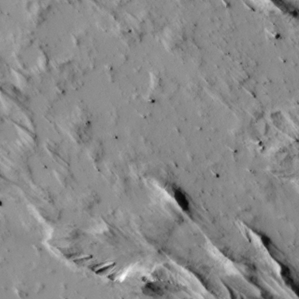
Label: non_frost